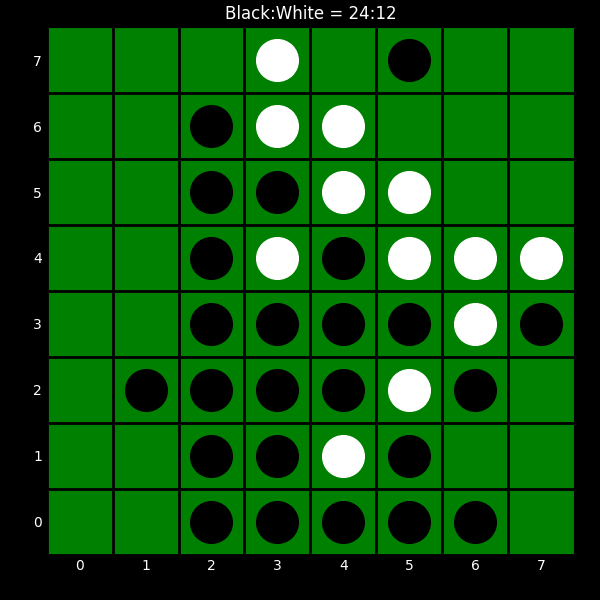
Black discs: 24
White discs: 12